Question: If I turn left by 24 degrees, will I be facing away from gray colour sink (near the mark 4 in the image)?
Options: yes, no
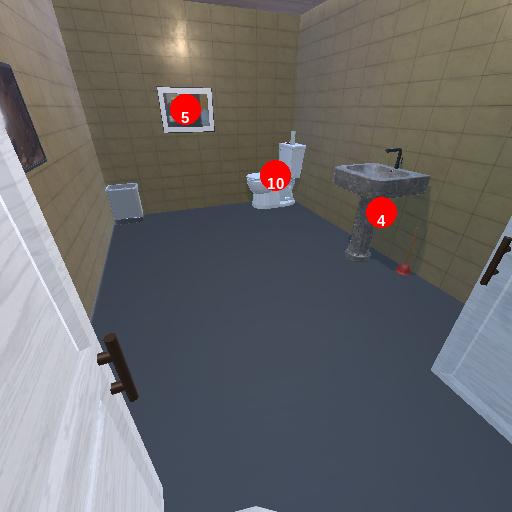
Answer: yes